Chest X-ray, PA view. Patient: 47 years old, sex M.
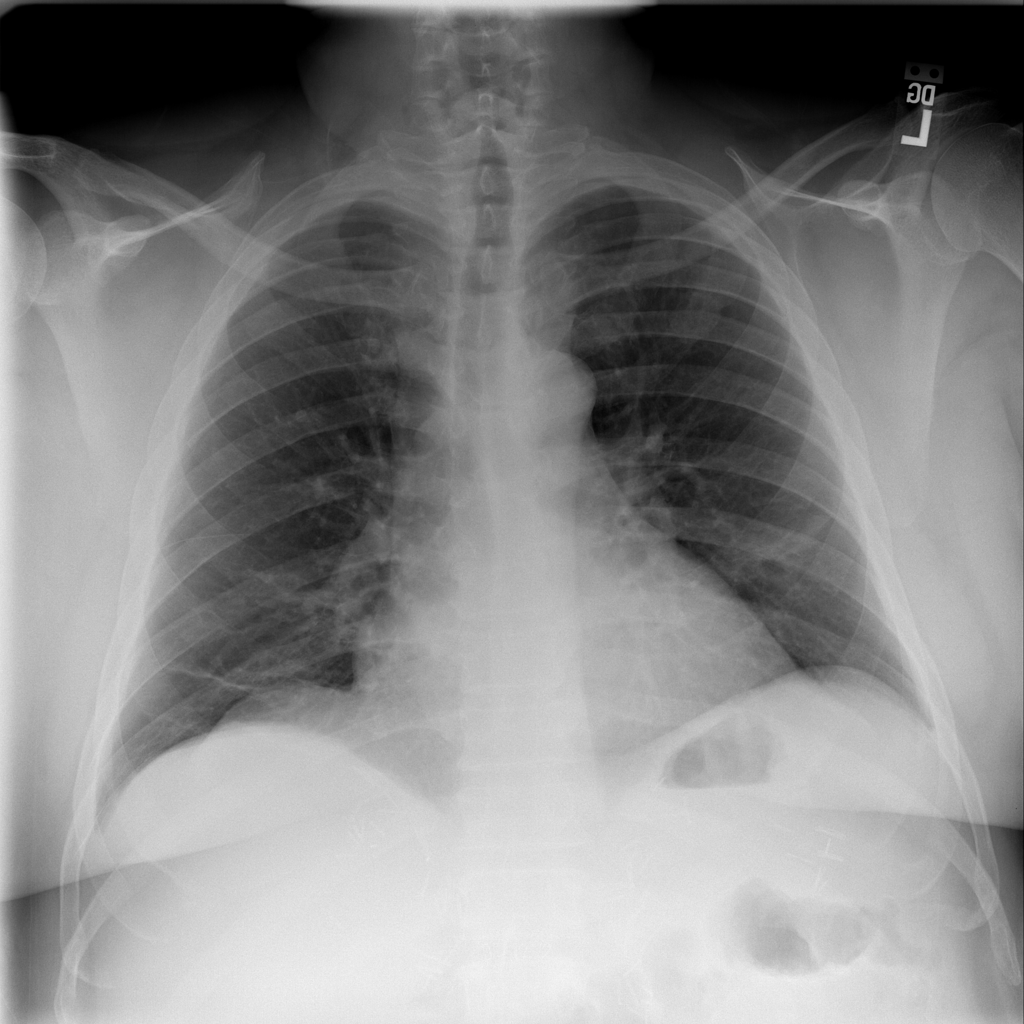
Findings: Atelectasis